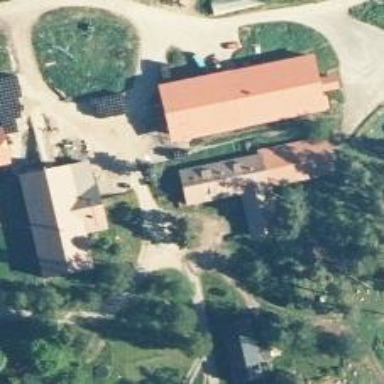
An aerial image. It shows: Farmyard area.